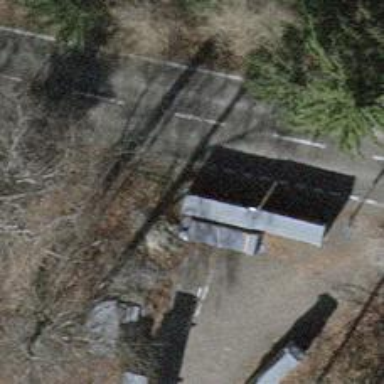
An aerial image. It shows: Bollard barrier.